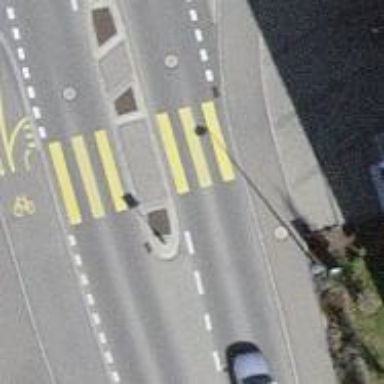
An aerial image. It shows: Footway with zebra crossing.